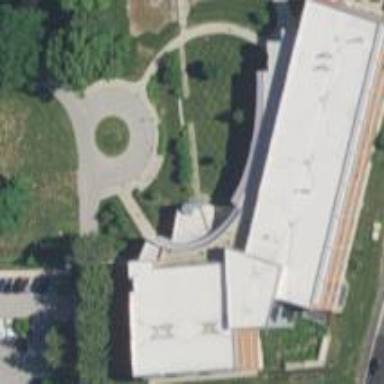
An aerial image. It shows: University building.